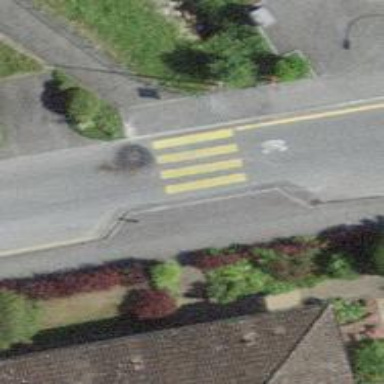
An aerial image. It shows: Kerb serving as barrier.